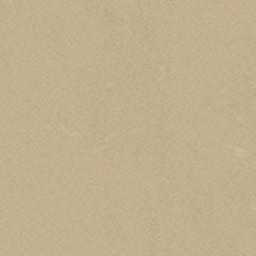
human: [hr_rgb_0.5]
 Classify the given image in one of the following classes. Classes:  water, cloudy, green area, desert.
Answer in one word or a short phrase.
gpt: desert